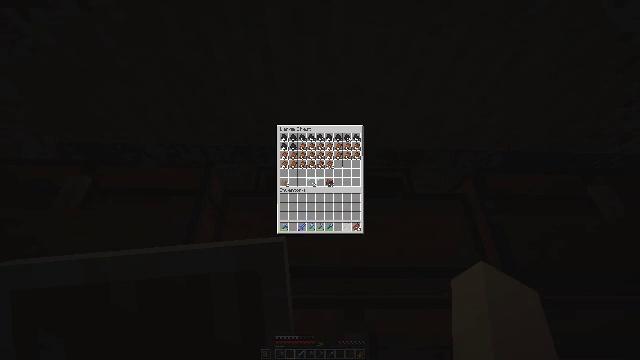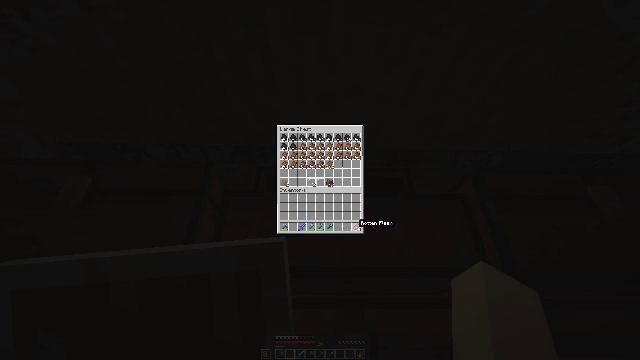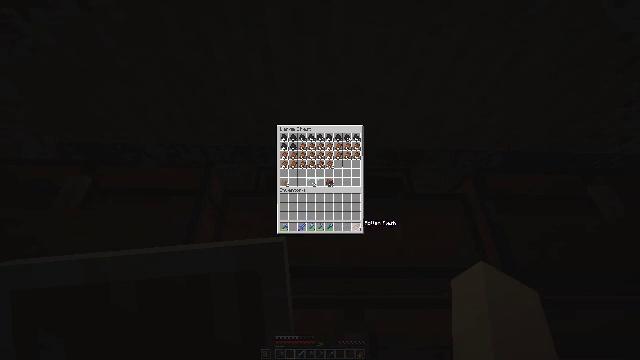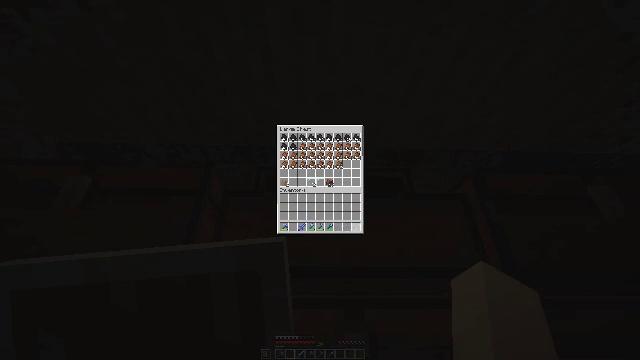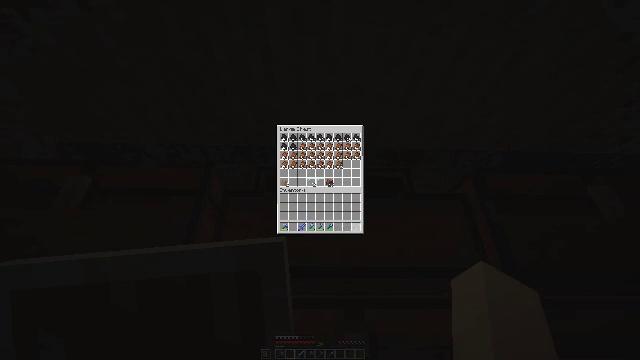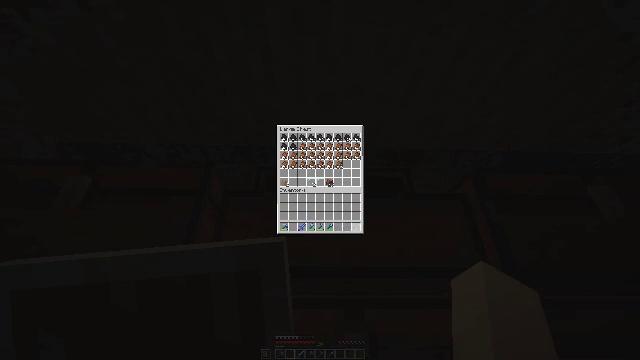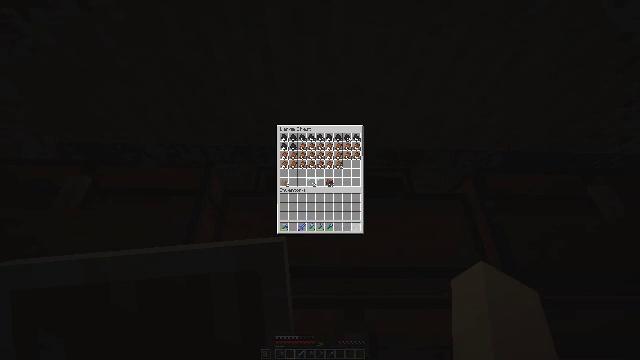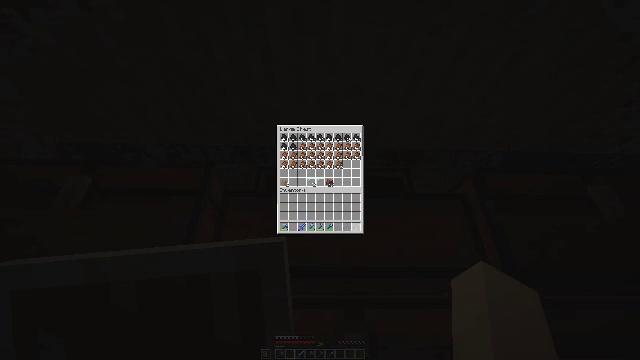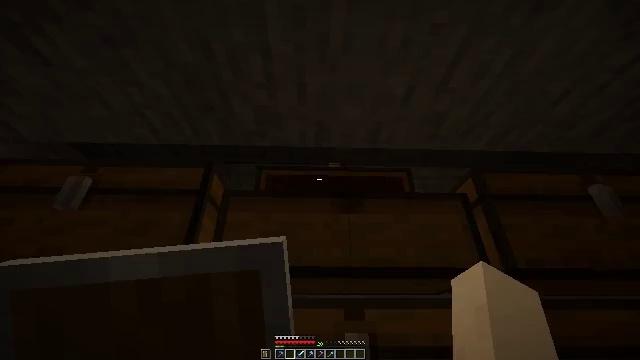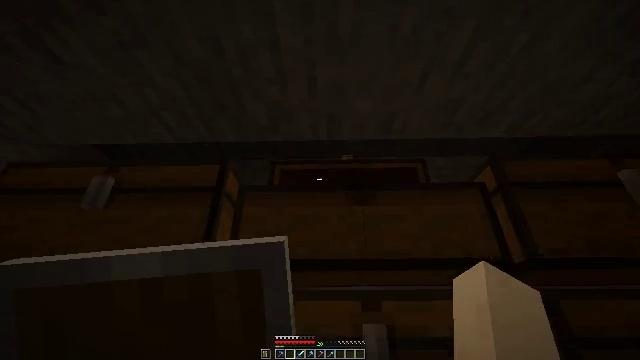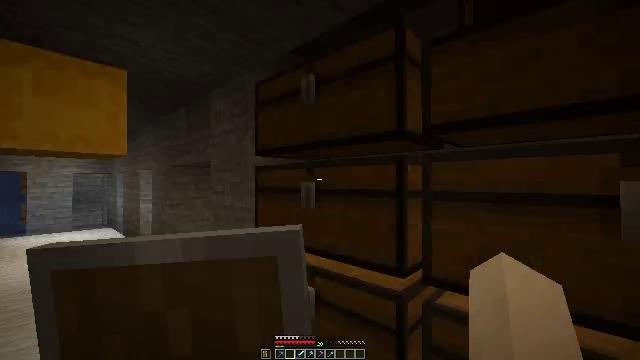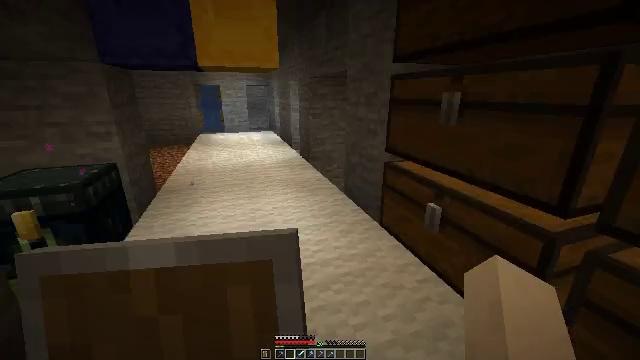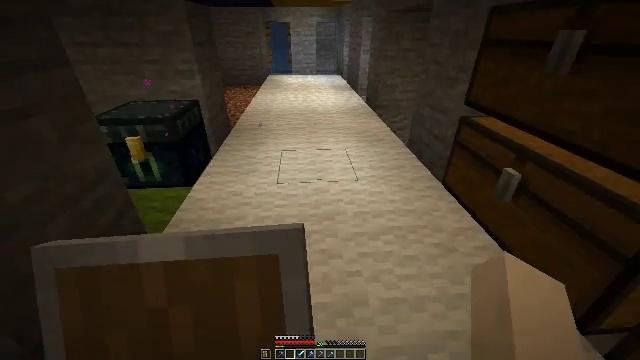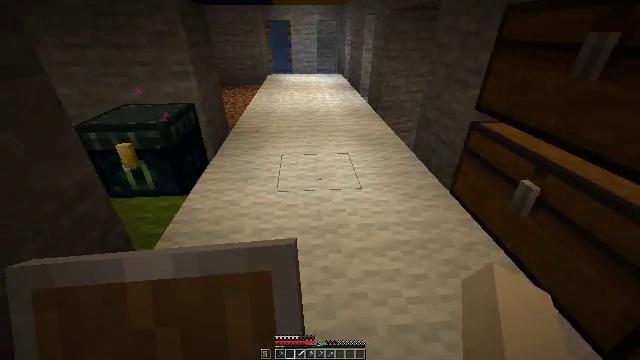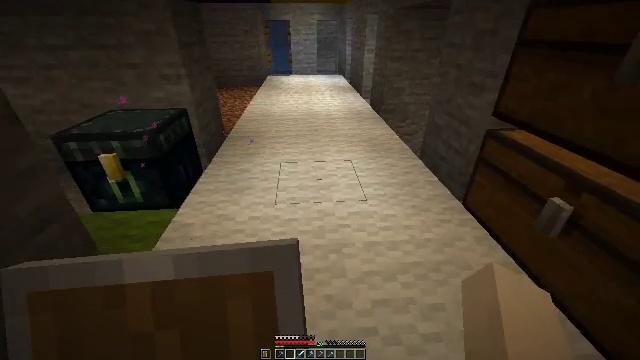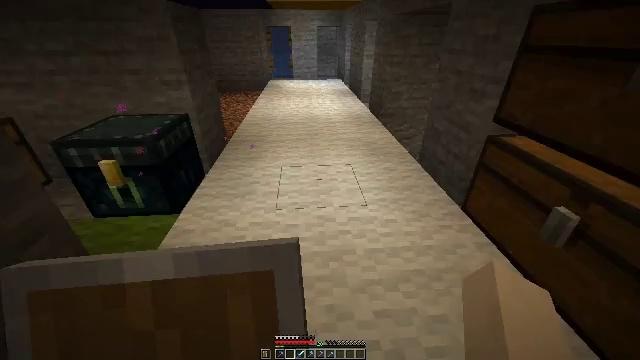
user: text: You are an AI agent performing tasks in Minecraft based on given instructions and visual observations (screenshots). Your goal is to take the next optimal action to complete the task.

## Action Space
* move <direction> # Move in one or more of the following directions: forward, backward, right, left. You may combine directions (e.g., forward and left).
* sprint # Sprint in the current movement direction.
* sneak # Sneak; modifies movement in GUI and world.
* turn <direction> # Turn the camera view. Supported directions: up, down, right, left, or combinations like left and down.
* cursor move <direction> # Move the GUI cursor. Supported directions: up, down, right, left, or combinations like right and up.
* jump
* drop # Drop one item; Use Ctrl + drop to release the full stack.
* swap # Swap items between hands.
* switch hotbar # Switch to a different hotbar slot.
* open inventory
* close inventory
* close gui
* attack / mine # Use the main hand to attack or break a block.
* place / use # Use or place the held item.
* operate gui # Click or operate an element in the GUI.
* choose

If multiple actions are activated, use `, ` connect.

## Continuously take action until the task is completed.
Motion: motion action
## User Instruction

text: Reclaim the blue shulker box for storage.
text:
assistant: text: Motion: sneak, turn right
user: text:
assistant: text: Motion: sneak
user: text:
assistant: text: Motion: sneak, attack / mine
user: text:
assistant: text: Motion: sneak, attack / mine
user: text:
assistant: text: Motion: sneak, attack / mine
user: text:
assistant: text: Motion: sneak
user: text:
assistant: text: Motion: sneak
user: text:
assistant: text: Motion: close inventory
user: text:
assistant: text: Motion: turn left and down, close inventory
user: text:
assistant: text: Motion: turn left and down, close inventory
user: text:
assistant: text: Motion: turn left and down
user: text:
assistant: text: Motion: move forward, turn left and down
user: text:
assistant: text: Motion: move forward
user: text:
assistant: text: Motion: move forward, sprint
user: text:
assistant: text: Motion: move forward, sprint
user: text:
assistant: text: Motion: move forward, sprint
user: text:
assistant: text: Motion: move forward, sprint
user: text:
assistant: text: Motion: move forward
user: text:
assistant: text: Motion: move forward
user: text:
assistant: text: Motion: move forward
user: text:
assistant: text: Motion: move forward, turn left and up, switch to hotbar 1
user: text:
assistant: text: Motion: move forward, turn left and up, switch to hotbar 1
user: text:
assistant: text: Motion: move forward, turn left and up, switch to hotbar 1
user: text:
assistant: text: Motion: move forward, turn left
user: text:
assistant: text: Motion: move forward, turn right and up
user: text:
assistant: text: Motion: move forward, turn right and up
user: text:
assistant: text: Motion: move forward, turn right and up
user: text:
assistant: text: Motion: move forward, turn right
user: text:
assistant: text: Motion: move forward
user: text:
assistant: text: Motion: move forward and move right